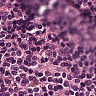
Metastatic tissue present: no